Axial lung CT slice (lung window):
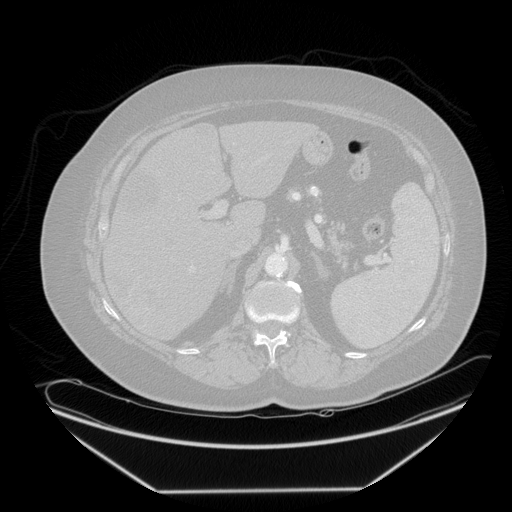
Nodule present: no